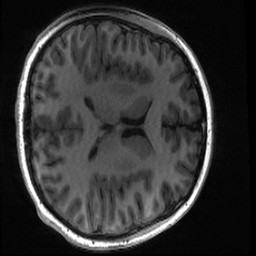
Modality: T1w
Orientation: axial